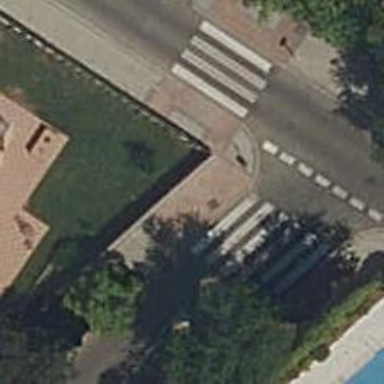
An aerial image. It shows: Sidewalk.